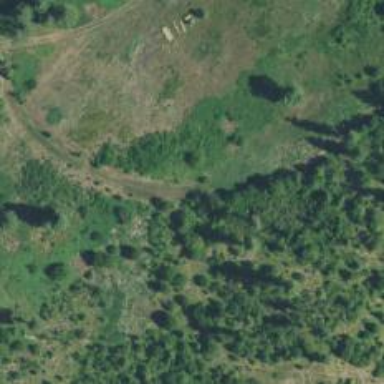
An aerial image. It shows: Abandoned railway.